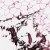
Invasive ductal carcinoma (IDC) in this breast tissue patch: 0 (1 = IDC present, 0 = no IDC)